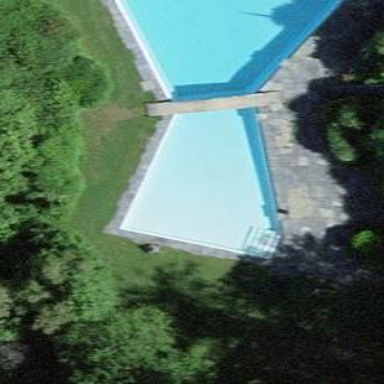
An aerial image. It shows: Swimming pool located in leisure land.